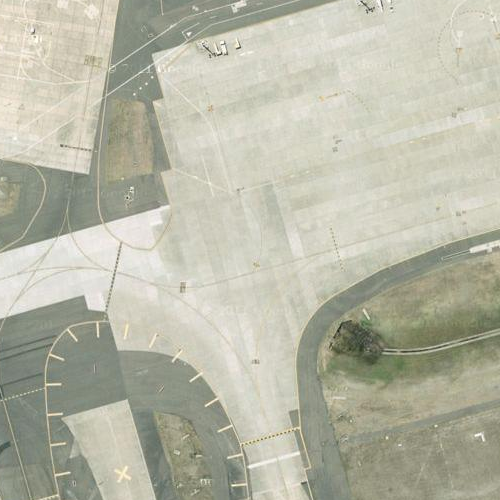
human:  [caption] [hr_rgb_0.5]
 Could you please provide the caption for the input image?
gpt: There are some curved runways with many marking lines on while a lawn beside .

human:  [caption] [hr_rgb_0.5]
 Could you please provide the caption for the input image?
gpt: Some curving runways with many marking lines on while a lawn beside .

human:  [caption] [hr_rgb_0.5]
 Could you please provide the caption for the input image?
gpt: There are some marking lines in the runways while a lawn beside .

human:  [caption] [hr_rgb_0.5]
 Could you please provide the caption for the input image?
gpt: Some runways with some marking lines on while a lawn beside .

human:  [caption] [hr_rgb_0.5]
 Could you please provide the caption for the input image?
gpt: Some marking lines are in the runways while lawns beside .